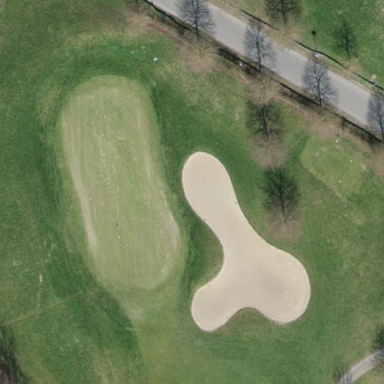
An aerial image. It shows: Sandy area is golf bunker.